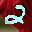
Label: 2